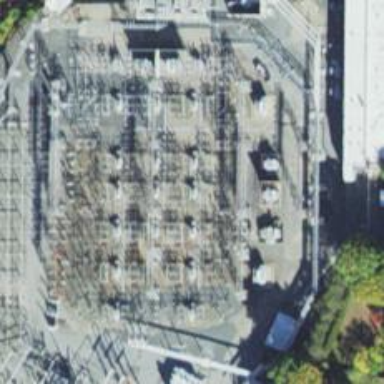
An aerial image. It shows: Switch used for power control.